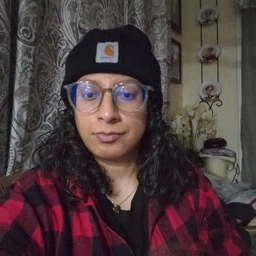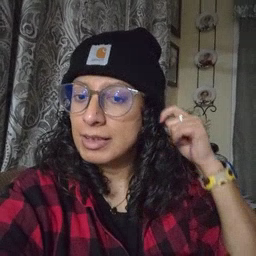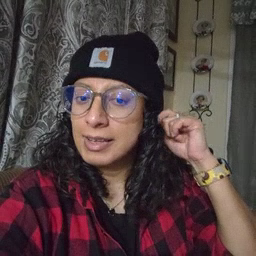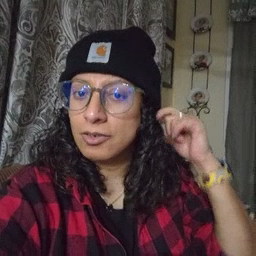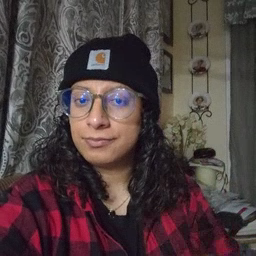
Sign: ear